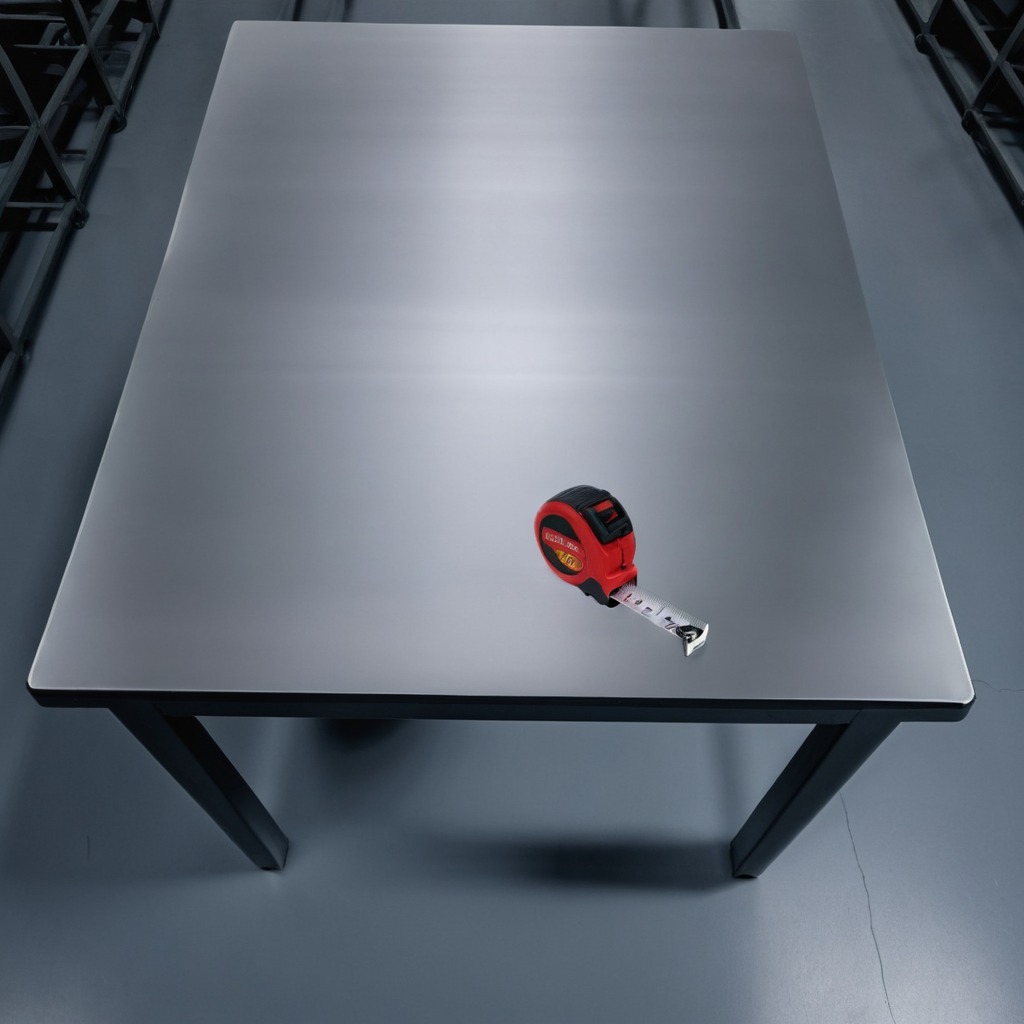
A measuring tape is lying on the tabletop.